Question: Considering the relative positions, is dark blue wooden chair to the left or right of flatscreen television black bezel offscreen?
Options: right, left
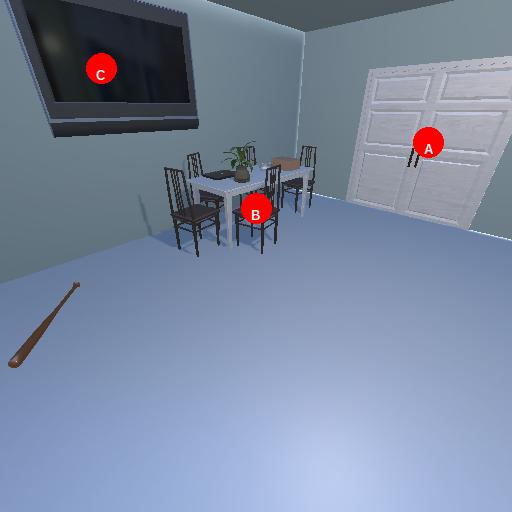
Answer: right